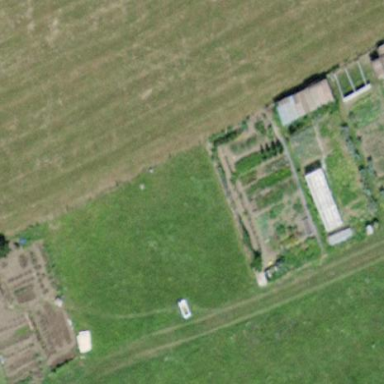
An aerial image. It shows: Area designated for allotments.